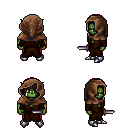
a pixel art fantasy rpg character, male body template, orc, green skin, brown robe, red pants, red plain hairstyle, cloth hood, metal boots, dagger, four views (front, back, left, right), 2x2 character sprite sheet, small pixel art, hard edges, no anti-aliasing